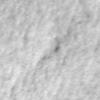
Label: no_change